Question: How can I get the bytearray data from an image that is under certain shape, for example a circule or square?
Let's say I want to modify ONLY the pixel inside this circule, how can I get this Bytearray data?

Any ideas?
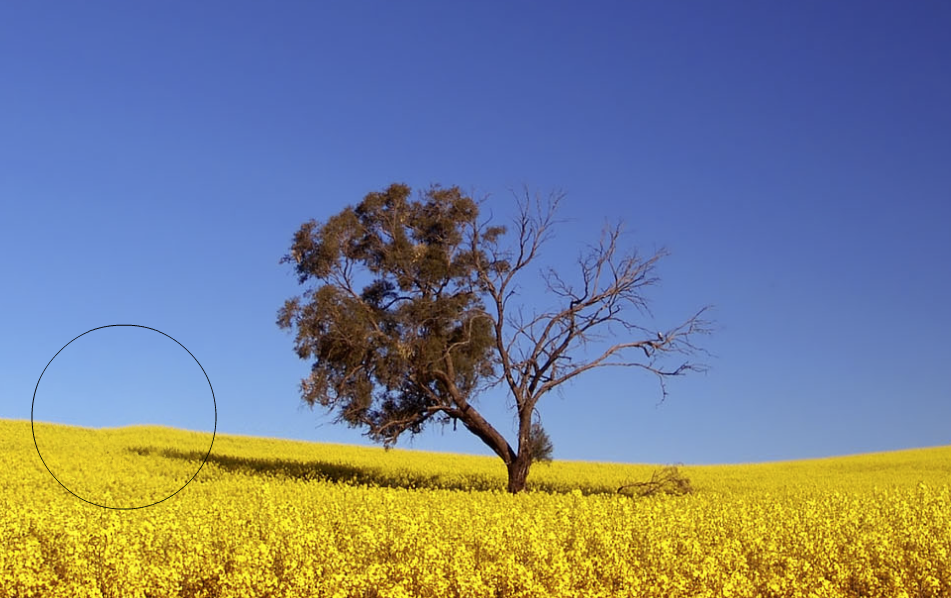
Answer: Define a rectangle containing the circle, relative to the top left of the image.
'''
var radius:Number = 100;
var centerX:Number = 50;
var centerY:NUmber = 400;
var rect:Rectangle = new Rectangle(centerX-radius, centerY-radius, radius*2, radius*2);
'''
Then use the 'getPixels()' to return a 'ByteArray' of the pixels inside the rectangle.
Now you can loop through each pixel and check if it's contained inside the circle.
'''
var image:BitmapData;
var pixels:ByteArray = image.getPixels(rect);
for(var x:int; x<rect.width; x++){
for(var y:int=0; y<rect.height; y++){
// Read the pixels data ->
var pixel:uint = pixels.readUnsignedInt();
// Check this pixels distance from the center to make sure it is inside the circle.
var dx:Number = x - radius;
var dy:Number = y - radius;
if(dx*dx+dy*dy <= radius*radius){
// This pixel is inside the circle.
...
}
}
}
'''
Then once you've modified it if you want you can write it back to the image using 'setPixels()'
'''
image.setPixels(rect, pixels);
'''
I haven't actually used or tested any of this so it might not work.
It might also be easier to work with the data if you use 'getVector()' and 'setVector()'
instead.